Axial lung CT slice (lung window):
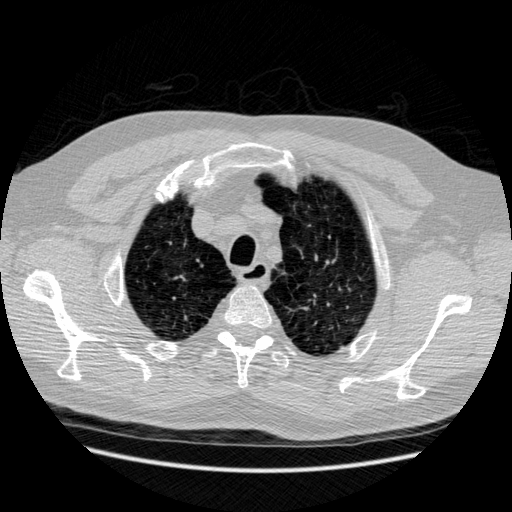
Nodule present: no